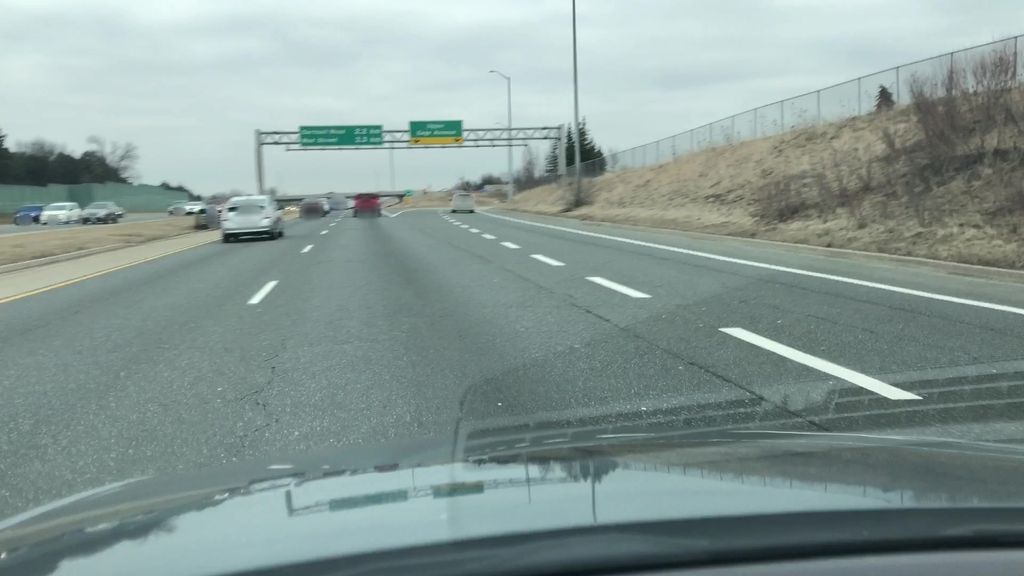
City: hamilton